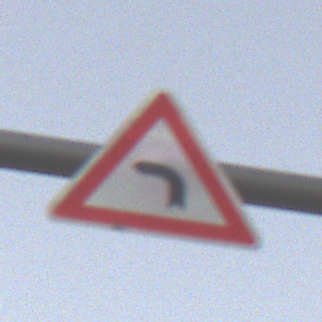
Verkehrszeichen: KurveLinks
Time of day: SunriseSunset
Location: Outdoor (RoadRail)
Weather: PartlyCloudy
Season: NotSpecified
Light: Natural